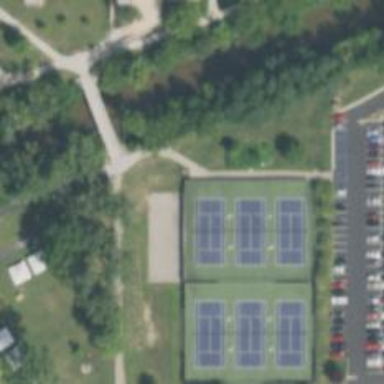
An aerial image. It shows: Tennis court on pitch designated for leisure land.